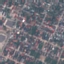
Land use / land cover class: Residential